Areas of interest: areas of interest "Rui Ge Precision Intelligent Industrial Park"
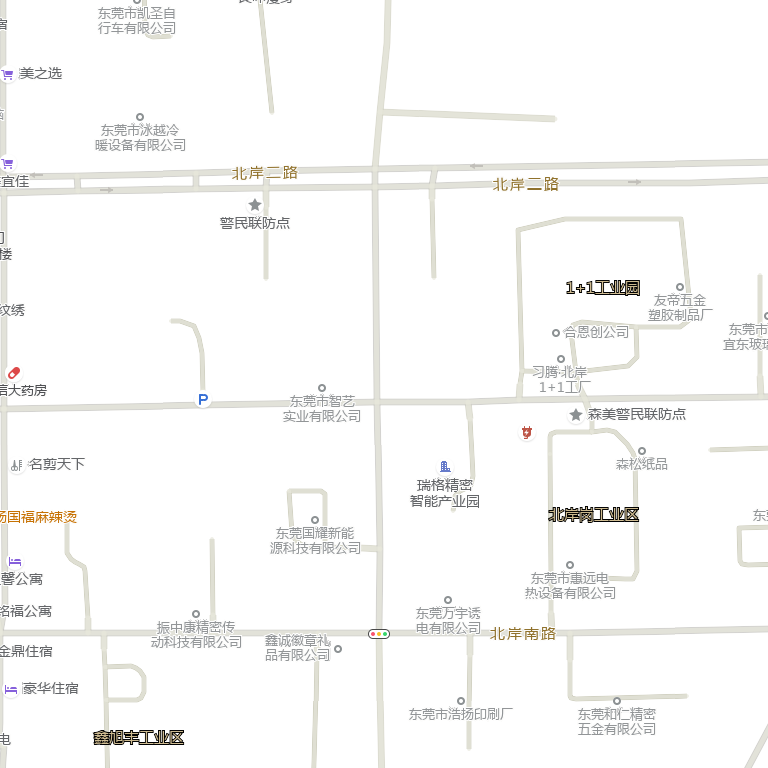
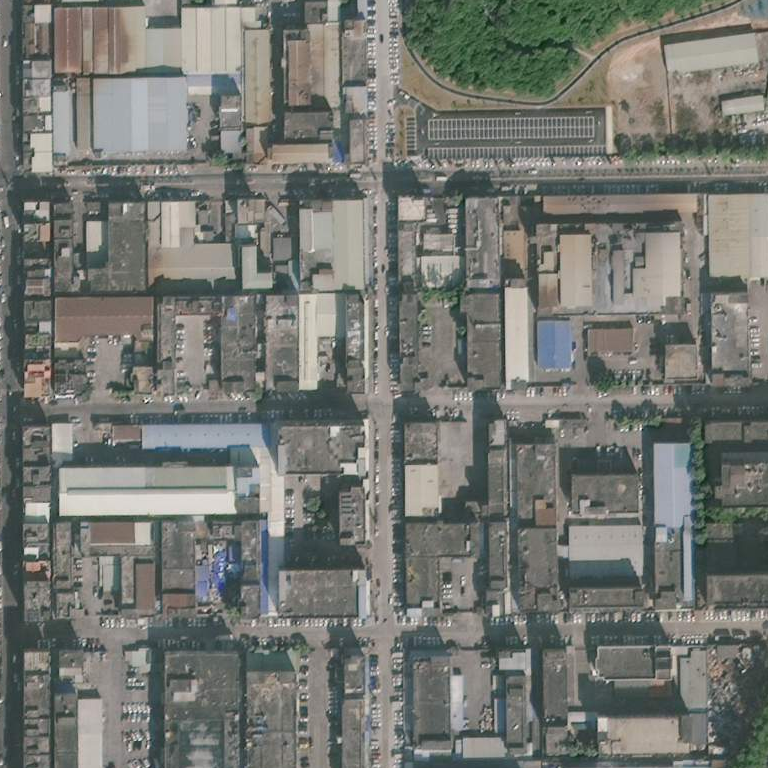